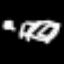
Label: bed